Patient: sex F, age 76
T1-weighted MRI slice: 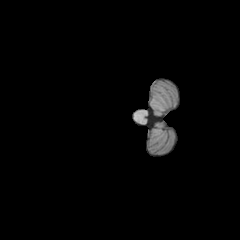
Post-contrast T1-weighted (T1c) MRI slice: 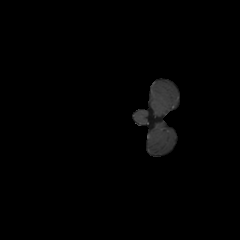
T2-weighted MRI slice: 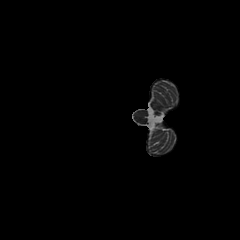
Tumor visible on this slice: no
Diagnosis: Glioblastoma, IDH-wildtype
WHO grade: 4